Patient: sex M, age 74
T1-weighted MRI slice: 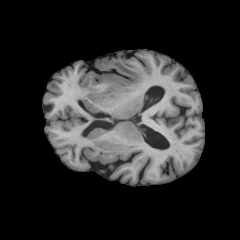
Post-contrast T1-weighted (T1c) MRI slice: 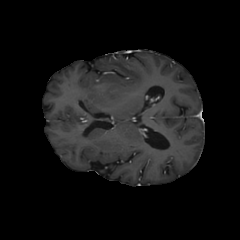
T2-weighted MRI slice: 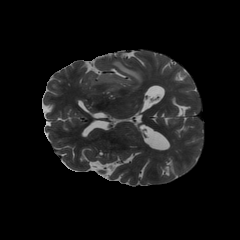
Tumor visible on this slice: yes
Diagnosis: Glioblastoma, IDH-wildtype
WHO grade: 4